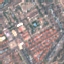
Land use / land cover class: Residential